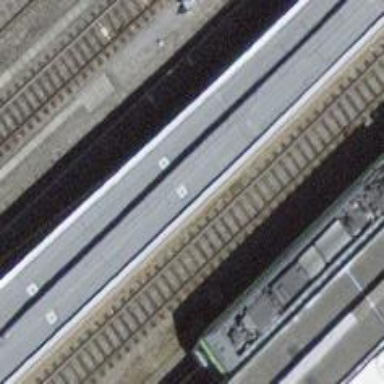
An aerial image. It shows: Stop position for public transport on the railway.